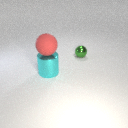
small green metal sphere to the right of large cyan metal cylinder